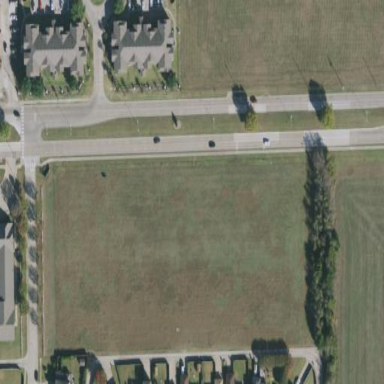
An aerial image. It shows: Grassy plot in zoning area.